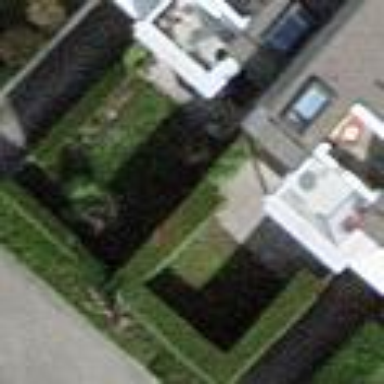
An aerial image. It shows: Garden enclosed by fence.